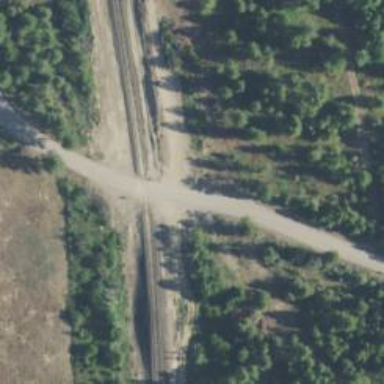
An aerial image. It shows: Railway level crossing.